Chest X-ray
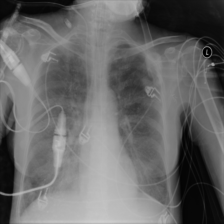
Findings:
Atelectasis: negative
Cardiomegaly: negative
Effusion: negative
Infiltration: negative
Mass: negative
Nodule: negative
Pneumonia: negative
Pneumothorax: negative
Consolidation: negative
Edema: negative
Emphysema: negative
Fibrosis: negative
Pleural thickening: negative
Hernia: negative